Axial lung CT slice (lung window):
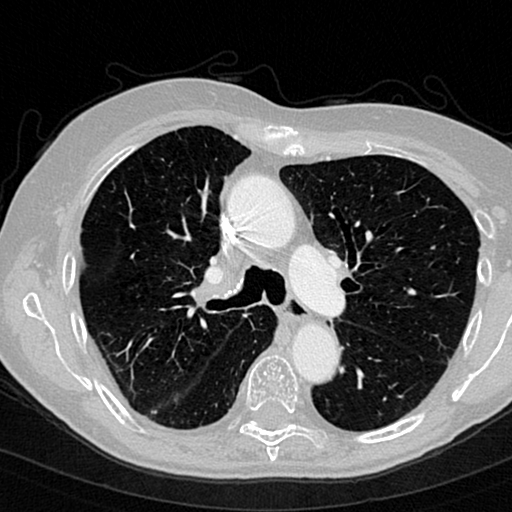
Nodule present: no